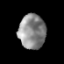
Tissue: prostate
Cell type: T cells
Senescence score: 0.3159
Nuclear area (px): 909
Mean DAPI intensity: 138.199